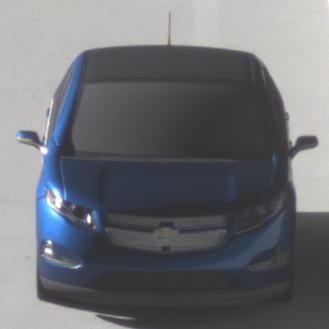
Make: Chevrolet
Model: Volt
Detailed model: Volt
Model produced from: 2011/11
Model produced until: 2014/08
Doors: 5
Color: blue
Road condition: dry road
Daytime: morning or afternoon
Contrast: high contrast